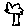
Label: tree